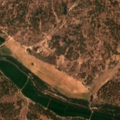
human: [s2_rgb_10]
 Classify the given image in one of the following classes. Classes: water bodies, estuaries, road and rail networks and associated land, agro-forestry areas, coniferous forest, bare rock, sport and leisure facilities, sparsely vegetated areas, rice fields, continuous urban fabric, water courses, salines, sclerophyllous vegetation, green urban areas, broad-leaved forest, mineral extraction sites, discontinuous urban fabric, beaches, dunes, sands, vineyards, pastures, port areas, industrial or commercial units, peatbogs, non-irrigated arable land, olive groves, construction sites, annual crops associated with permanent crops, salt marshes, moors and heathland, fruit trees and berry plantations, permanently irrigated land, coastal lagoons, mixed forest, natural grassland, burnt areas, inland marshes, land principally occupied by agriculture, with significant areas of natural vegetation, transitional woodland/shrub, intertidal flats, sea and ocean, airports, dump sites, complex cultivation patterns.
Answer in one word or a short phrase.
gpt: permanently irrigated land, rice fields, agro-forestry areas, broad-leaved forest